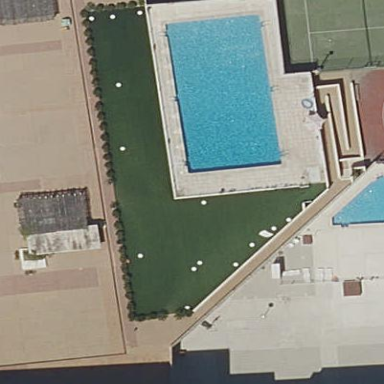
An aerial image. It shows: Swimming pool located in leisure land.